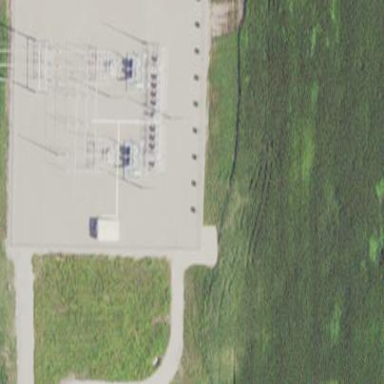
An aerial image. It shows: Power substation dedicated to generation.